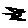
Label: zigzag